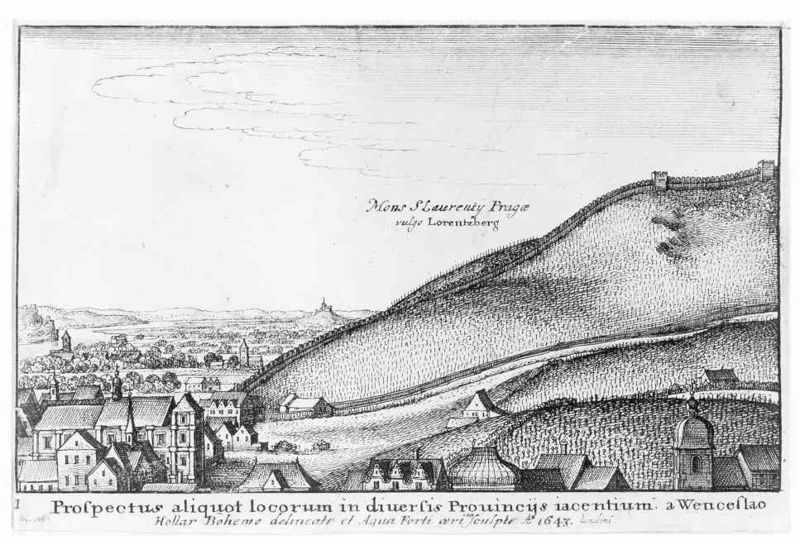
Titel: Prag (Lorenzberg)
Künstler: Wenzel Hollar
Standort: Karlsruhe
Institution: Staatliche Kunsthalle Karlsruhe
Schlagwörter: baum, berg, himmel, weiß, wolken, bäume, fluss, kirchturm, landschaft, stadt, fenster, grau, hintergrund, schwarz, skizze, straße, säulen, zeichnung, ausblick, dach, gebäude, gras, haus, weg, wiese, wolke, zaun, architektur, barock, rahmen, feld, felder, ferne, horizont, häuser, hügel, kirche, blatt, renaissance, tal, wald, kirchturmspitze, turm, aussicht, holzschnitt, schrift, modell, ansicht, fassaden, italien, ort, gebirge, dorf, dächer, giebel, mauer, grafik, grenze, vorort, pilaster, rand, französisch, wein, detail, tiefe, grass, abstraktion, befestigung, anbau, kirchen, stadtansicht, burg, kloster, türme, zwiebelturm, druck, schnitt, schwarz-weiß, hochdruck, radierung, stich, text, schawrz, bleistift, rathaus, schema, karte, walmdach, stadtmauer, heiliger, plan, kupferstich, hinergrund, serpentinen, frage, bezeichnung, kaltnadel, weinberg, stadtbild, latein, beschriftet, lateinisch, prospekt, prag, umgebung, palisade, tiefdruck, weinberge, shcrift, landschsft, merian, sankt, prospectus, frnzösisch, provinz, wenzel, tschechien, zeichunung, laurentius, mons, #mauer, wenzel hollar, lorentz, lorentzberg, mittellater, 1643, aliquot, italienzeichnung, stadt turm, locorum, wenzelslaus, st. laurenty